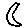
Label: moon